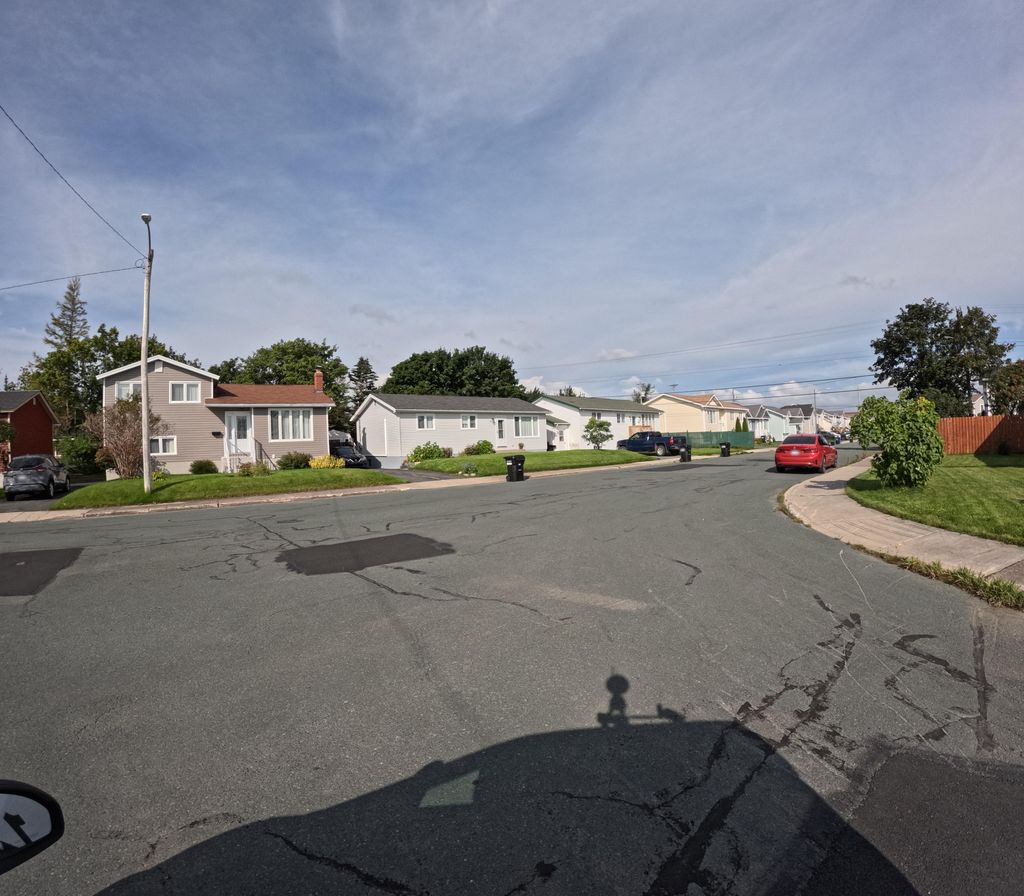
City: st_johns